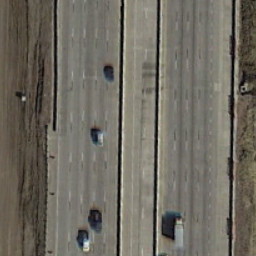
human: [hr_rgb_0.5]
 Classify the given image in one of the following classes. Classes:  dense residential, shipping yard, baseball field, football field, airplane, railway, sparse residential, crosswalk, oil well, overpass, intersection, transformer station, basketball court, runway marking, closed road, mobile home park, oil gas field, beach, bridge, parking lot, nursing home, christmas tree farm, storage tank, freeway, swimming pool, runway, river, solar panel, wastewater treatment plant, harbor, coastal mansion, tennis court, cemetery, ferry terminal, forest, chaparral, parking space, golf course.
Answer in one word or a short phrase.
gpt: freeway